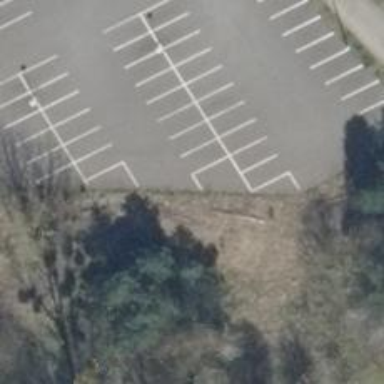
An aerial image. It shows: Parking aisle designated as service road.